Aerial crown-view tile of a tropical tree (Barro Colorado Island, Panama), acquired 20250414:
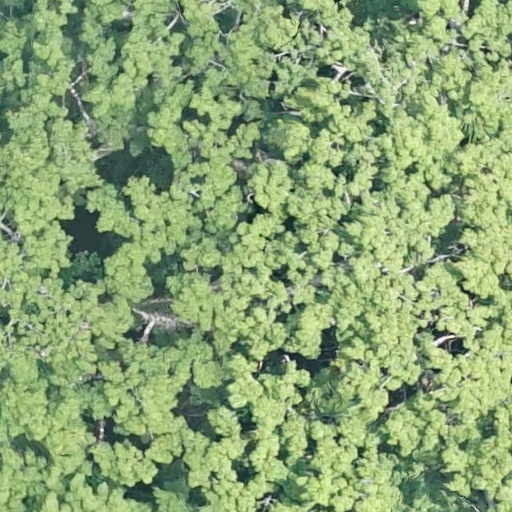
Species: Ceiba pentandra
GBIF accepted scientific name: Ceiba pentandra
Crown area: 1009.463 m²